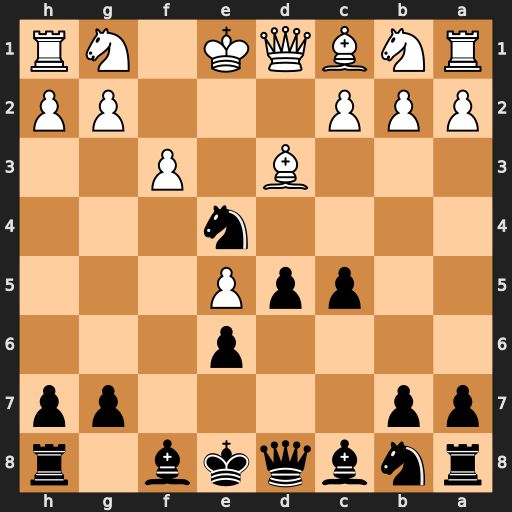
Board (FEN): rnbqkb1r/pp4pp/4p3/2ppP3/4n3/3B1P2/PPP3PP/RNBQK1NR
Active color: b
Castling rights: KQkq
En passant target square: -
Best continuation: Qh4+ g3 Nxg3 hxg3 Qxh1